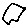
Label: hexagon